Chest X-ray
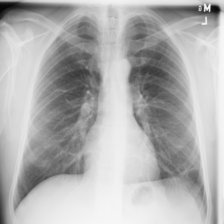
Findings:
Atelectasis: negative
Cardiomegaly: negative
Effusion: negative
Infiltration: negative
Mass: negative
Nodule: positive
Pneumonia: negative
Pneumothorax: negative
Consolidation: negative
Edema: negative
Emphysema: negative
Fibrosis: negative
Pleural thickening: negative
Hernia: negative